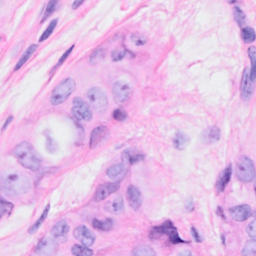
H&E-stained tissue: Breast